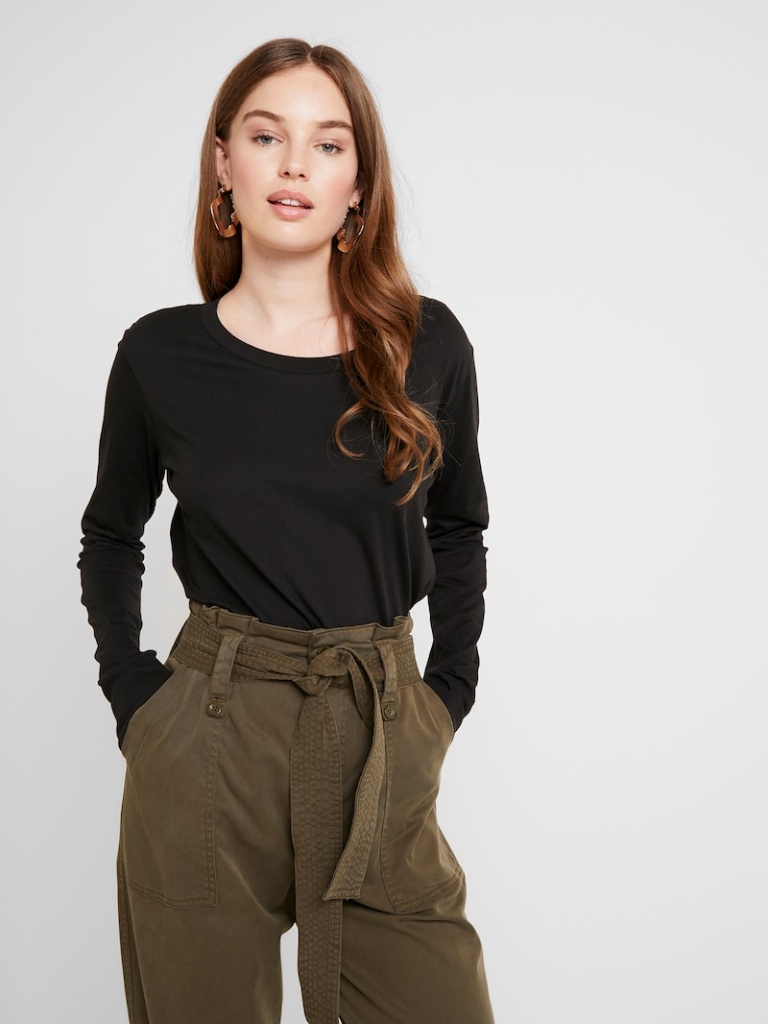
cotton relaxed a long-sleeved with the sleeves down hip length Fully Tucked in crew t-shirt